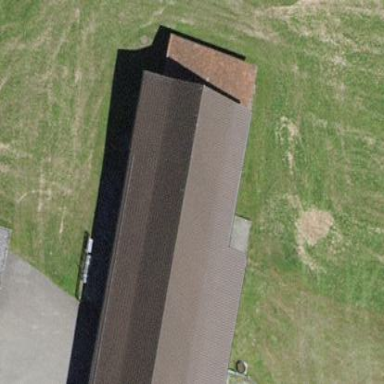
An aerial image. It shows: Part of farm auxiliary building.